Question: Unreachable code webview kotlin.
I already looked for several solutions but nothing works, someone could help me.

'''
class ForumFragment : Fragment() {
override fun onCreateView(inflater: LayoutInflater, container: ViewGroup?,
savedInstanceState: Bundle?): View? {
return inflater.inflate(R.layout.fragment_forum, container, false)
webView.getSettings().setJavaScriptEnabled(true);
webView.loadUrl("https://www.google.com/");
webView.clearView();
webView.measure(100, 100);
webView.getSettings().setUseWideViewPort(true)
webView.getSettings().setLoadWithOverviewMode(true);
}
}
'''
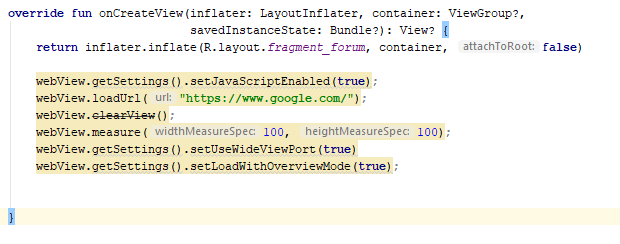
Answer: That's because your function is returning before executing the lines below.
When the function "returns" it's basically doing an exit to the outer scope.
This should do:
'''
class ForumFragment : Fragment() {
override fun onCreateView(inflater: LayoutInflater, container: ViewGroup?,
savedInstanceState: Bundle?): View? {
webView.getSettings().setJavaScriptEnabled(true);
webView.loadUrl("https://www.google.com/");
webView.clearView();
webView.measure(100, 100);
webView.getSettings().setUseWideViewPort(true)
webView.getSettings().setLoadWithOverviewMode(true);
return inflater.inflate(R.layout.fragment_forum, container, false)
}
}
'''